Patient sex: M
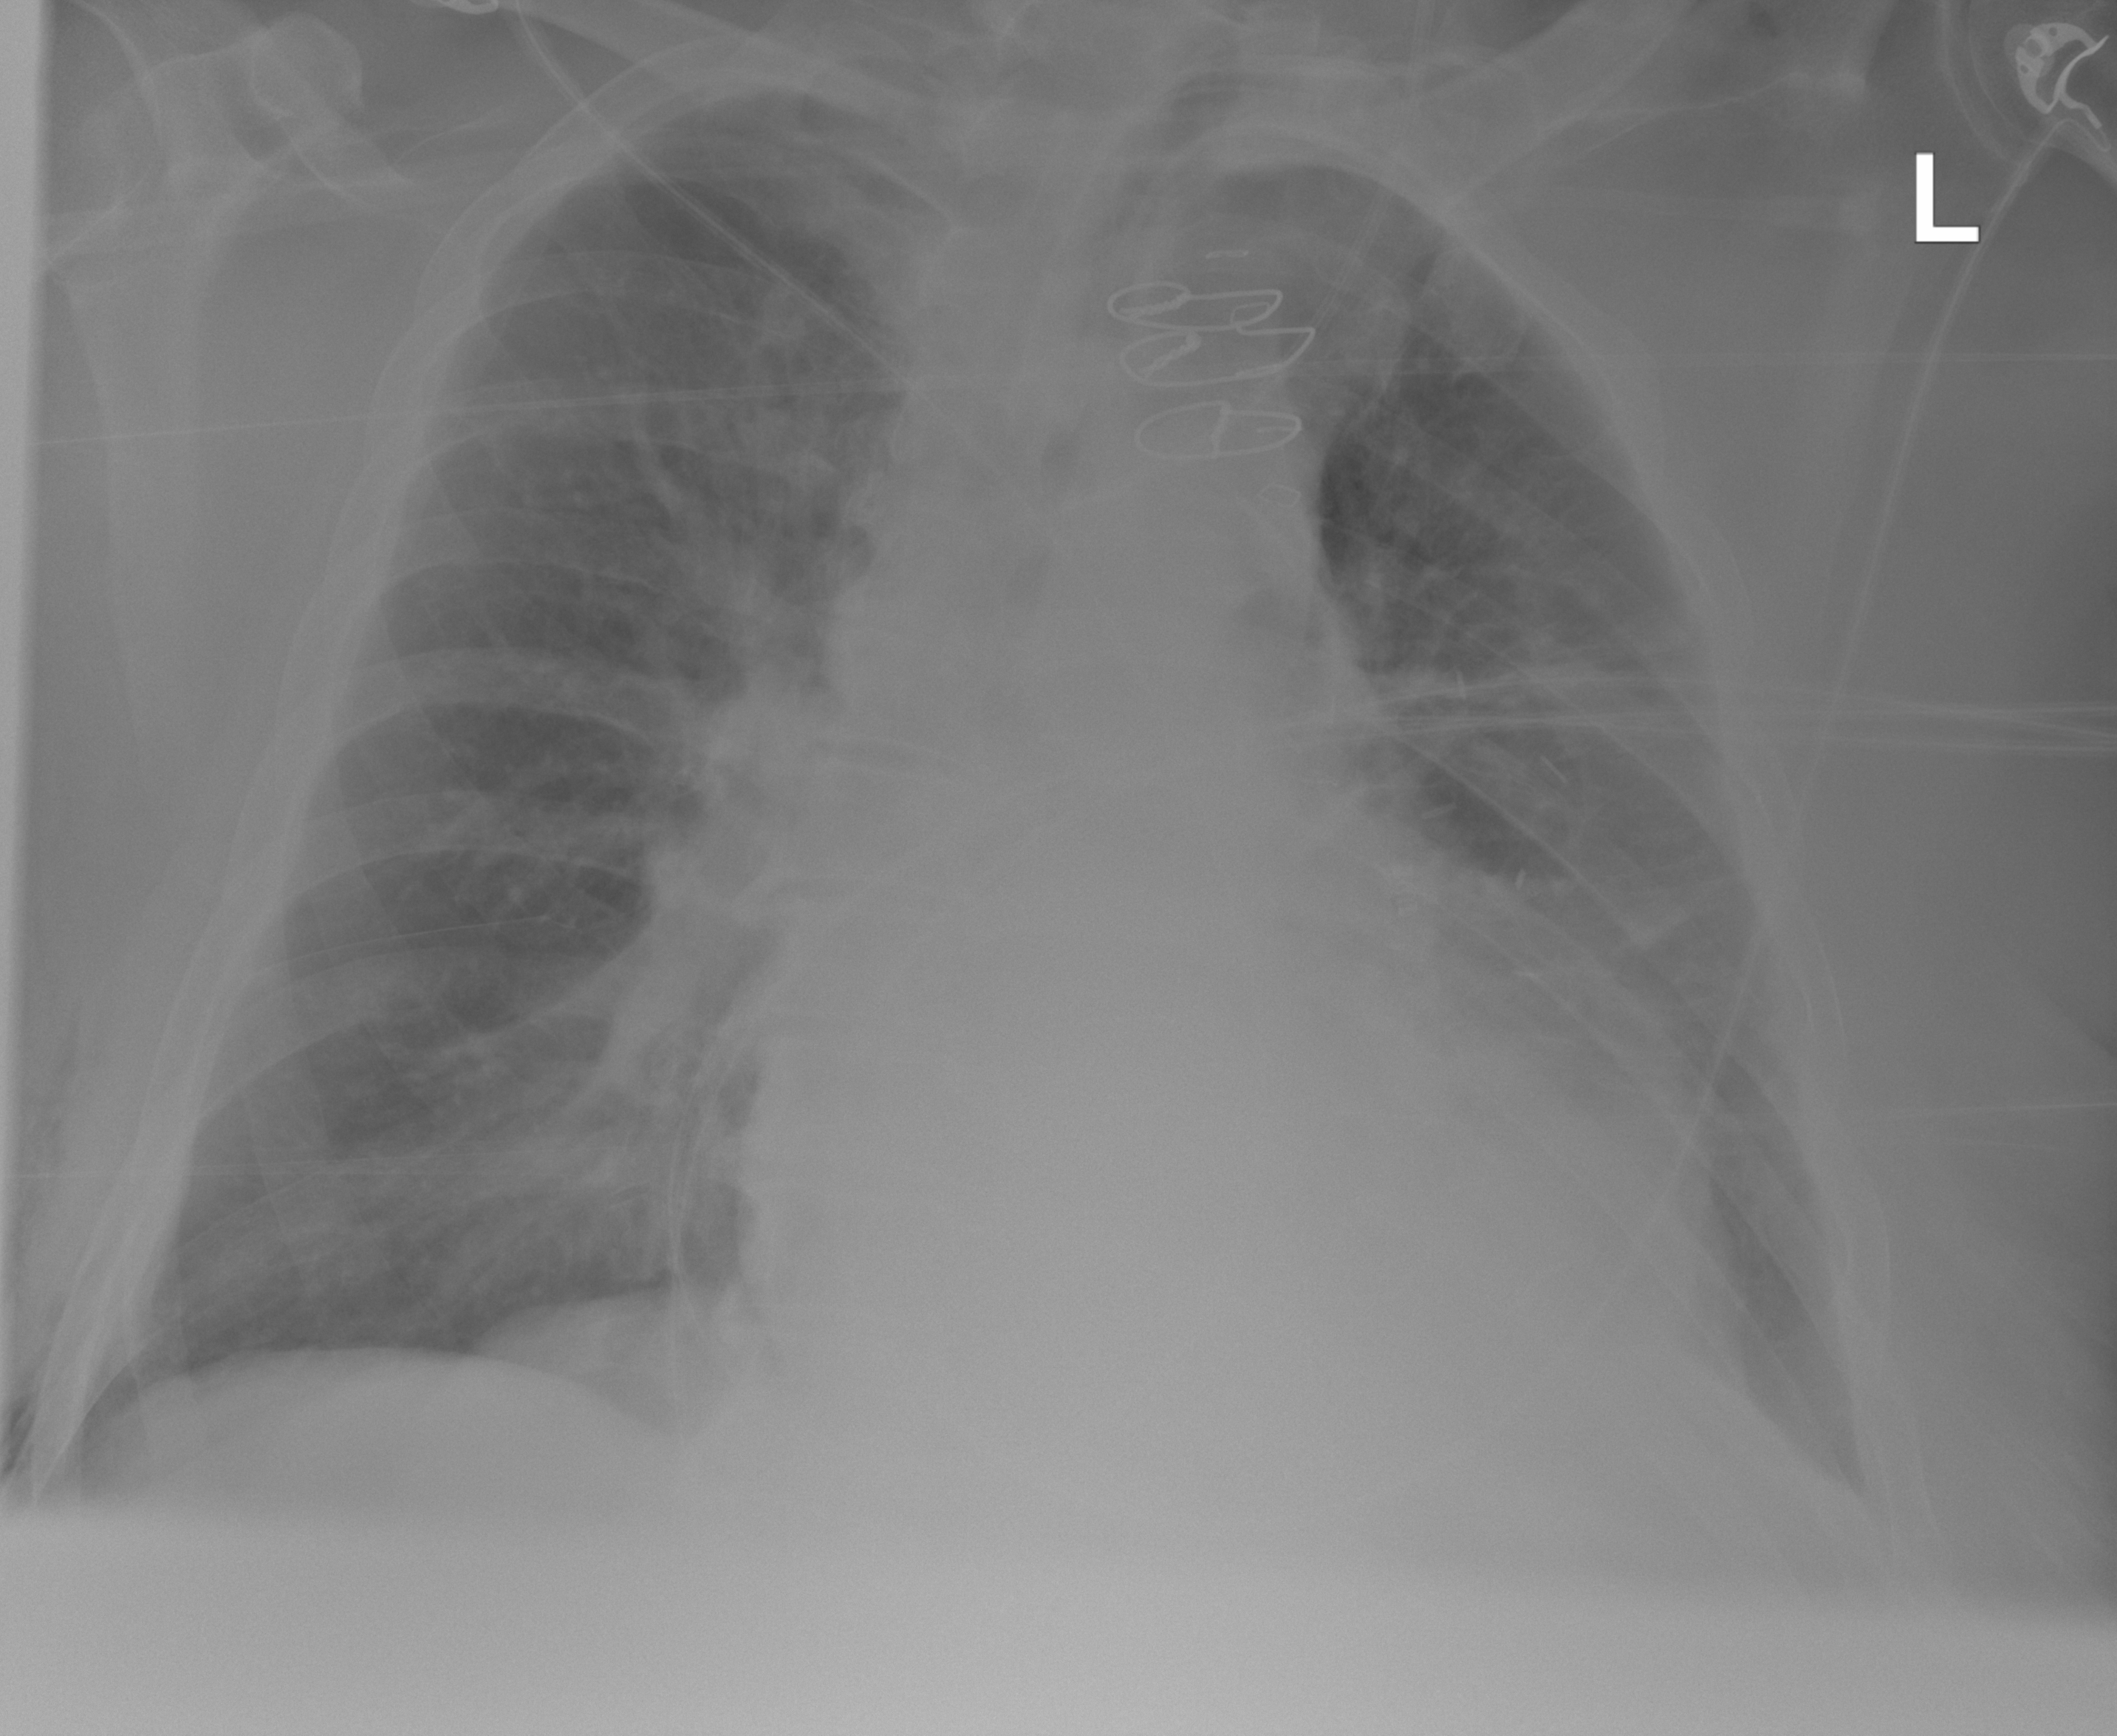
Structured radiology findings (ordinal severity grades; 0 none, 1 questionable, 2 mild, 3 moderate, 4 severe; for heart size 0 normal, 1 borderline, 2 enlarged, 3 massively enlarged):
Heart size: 2
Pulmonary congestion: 2
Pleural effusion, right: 0
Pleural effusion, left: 1
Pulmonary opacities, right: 0
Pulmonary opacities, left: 2
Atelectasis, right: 2
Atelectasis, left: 2